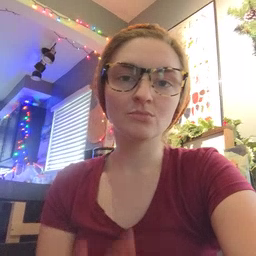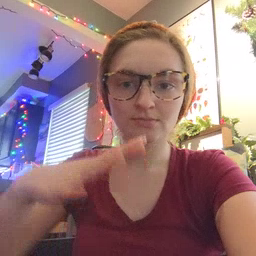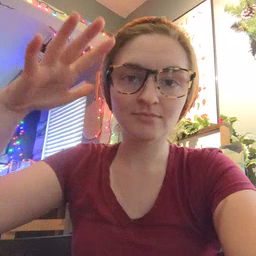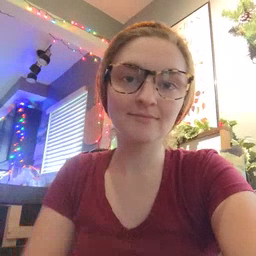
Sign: helicopter